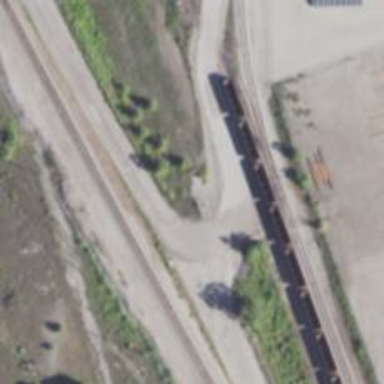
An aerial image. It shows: Abandoned spur railway.